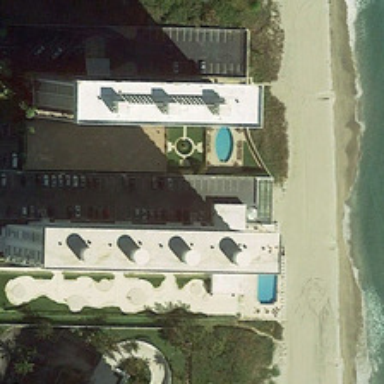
Two large buildings with a parking lot between them are near a yellow beach .